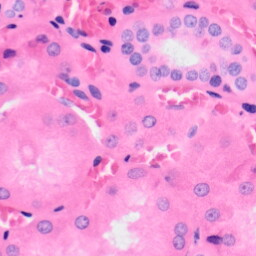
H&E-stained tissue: Kidney